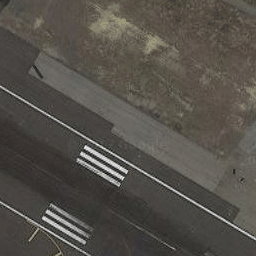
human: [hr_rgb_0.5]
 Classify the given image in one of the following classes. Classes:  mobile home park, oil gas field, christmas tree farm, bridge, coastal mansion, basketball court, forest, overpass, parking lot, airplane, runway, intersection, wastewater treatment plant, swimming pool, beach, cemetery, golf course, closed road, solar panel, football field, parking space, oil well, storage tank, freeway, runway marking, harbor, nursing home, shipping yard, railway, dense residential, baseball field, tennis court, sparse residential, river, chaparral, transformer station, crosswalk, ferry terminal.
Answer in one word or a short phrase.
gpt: runway